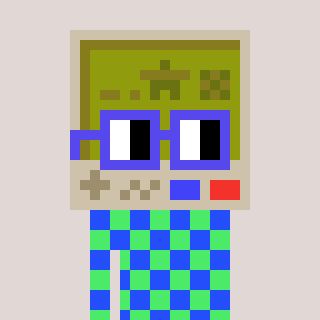
a pixel art character with square blue glasses, a gameboy-shaped head and a teal-colored body on a warm background